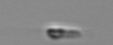
Label: flagellate_morphotype3